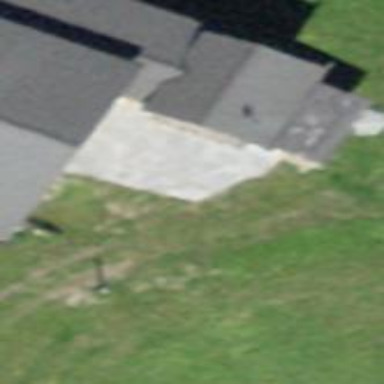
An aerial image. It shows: Building with tile roof.